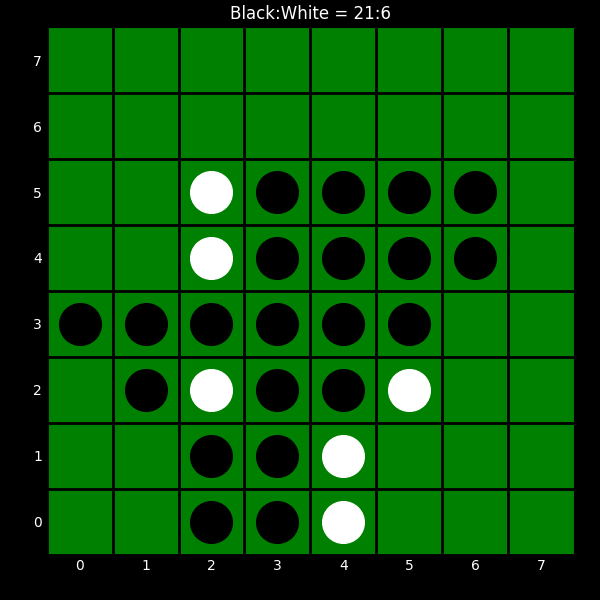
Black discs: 21
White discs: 6